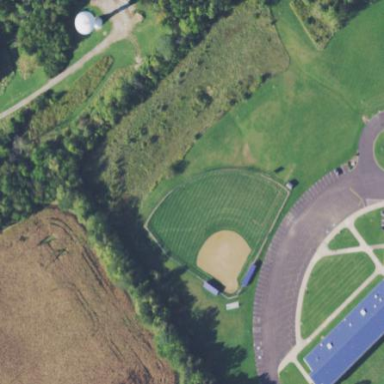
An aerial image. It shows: Baseball pitch for leisure land activities.